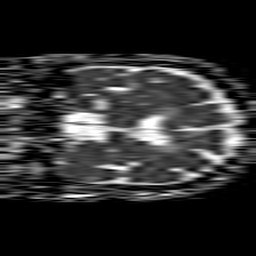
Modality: ADC
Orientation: coronal
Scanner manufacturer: philips
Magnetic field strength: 1.5 T
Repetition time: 4.6 s
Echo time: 0.08631 s